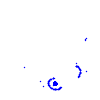
Particle: electron